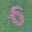
Label: 6